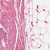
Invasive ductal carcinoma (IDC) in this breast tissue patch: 0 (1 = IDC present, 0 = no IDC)